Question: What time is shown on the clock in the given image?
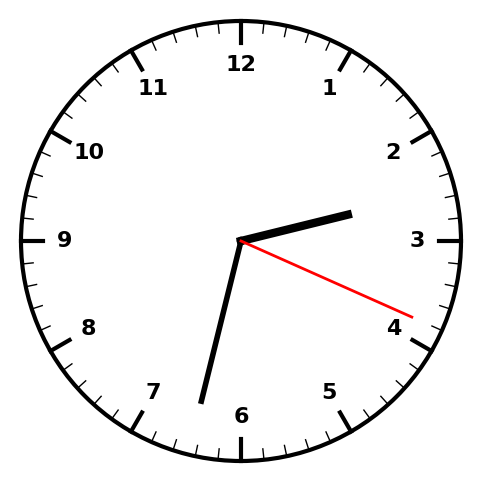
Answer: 02:32:19